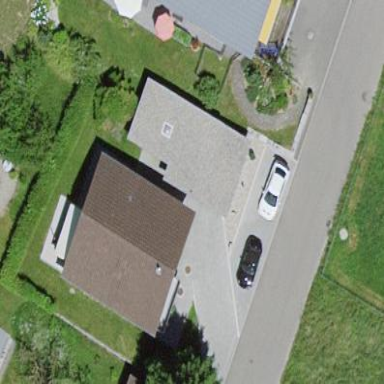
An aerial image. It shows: Garage.